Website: bh-photo
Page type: gifting
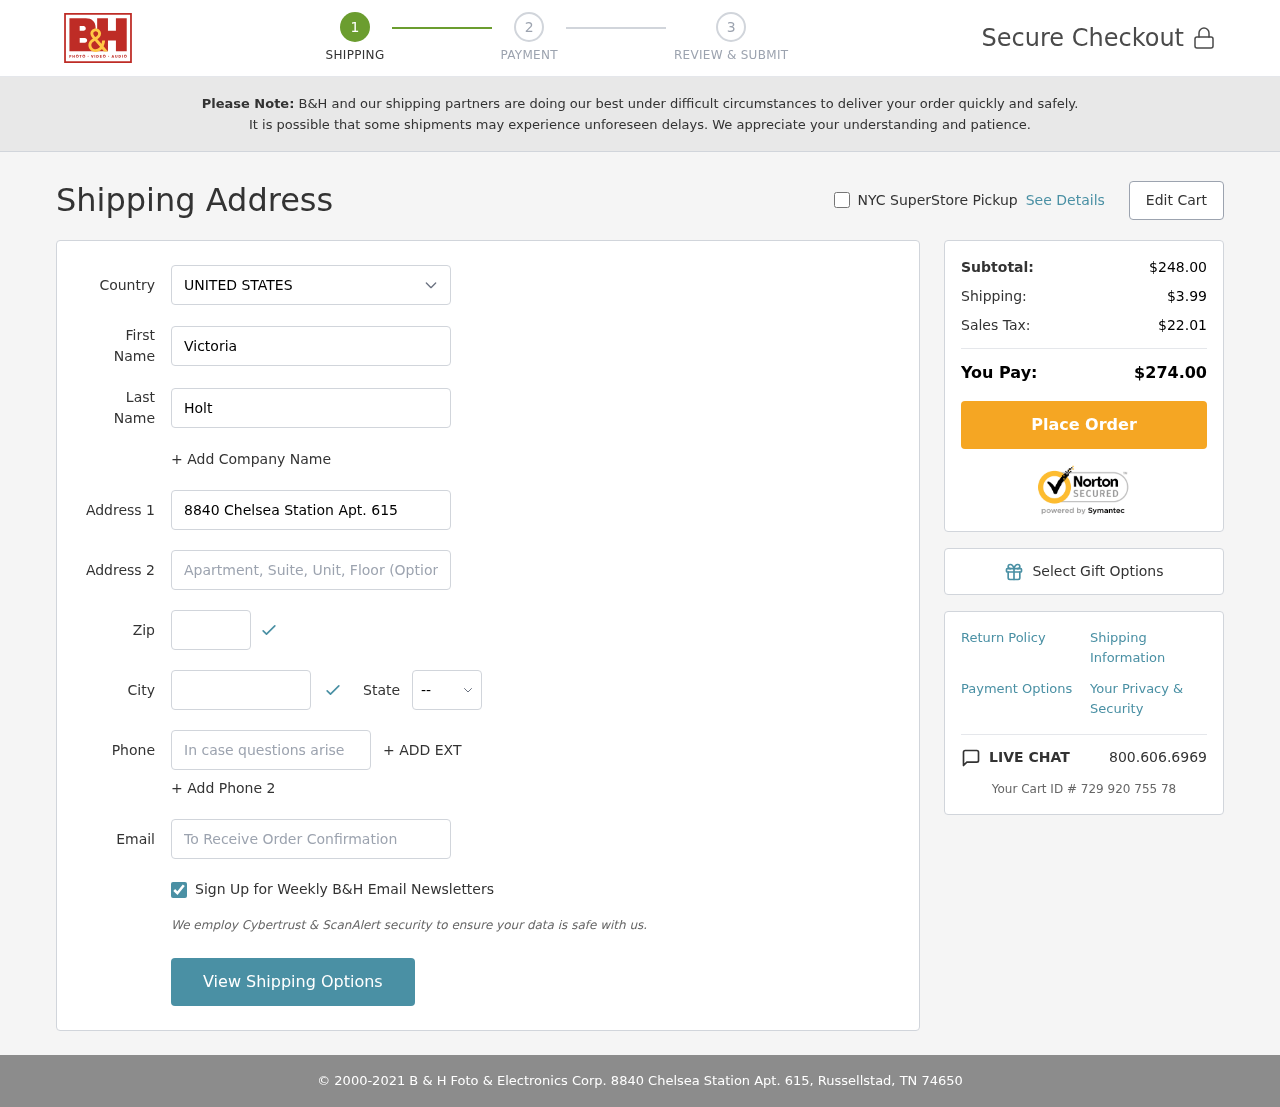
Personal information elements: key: PII_CITY
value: Russellstad
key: PII_COUNTRY
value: United States
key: PII_EMAIL
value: victoriaholt@yahoo.com
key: PII_FIRSTNAME
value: Victoria
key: PII_LASTNAME
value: Holt
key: PII_PHONE
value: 6678001920
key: PII_POSTCODE
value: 74650
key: PII_STATE_ABBR
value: TN
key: PII_STREET
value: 8840 Chelsea Station Apt. 615
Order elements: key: ORDER_SUBTOTAL
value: $248.00
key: ORDER_SHIPPING_COST
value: $3.99
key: ORDER_TAX
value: $22.01
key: ORDER_TOTAL
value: $274.00
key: ORDER_ID
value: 729 920 755 78